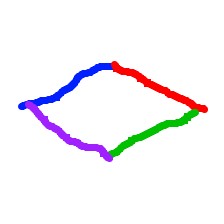
Shape: rhombus